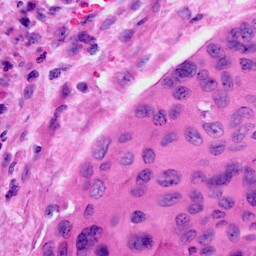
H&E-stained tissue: Cervix